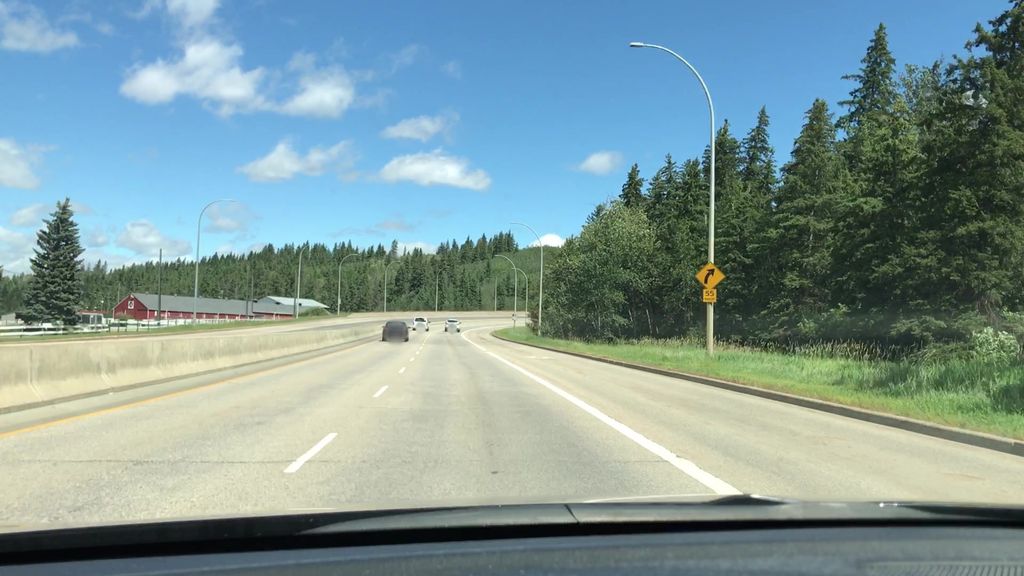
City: edmonton